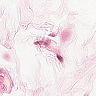
Metastatic tissue present: no